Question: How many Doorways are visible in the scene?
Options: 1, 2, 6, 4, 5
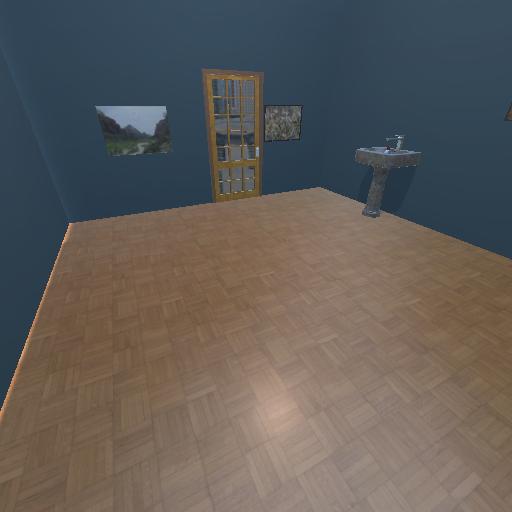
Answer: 1